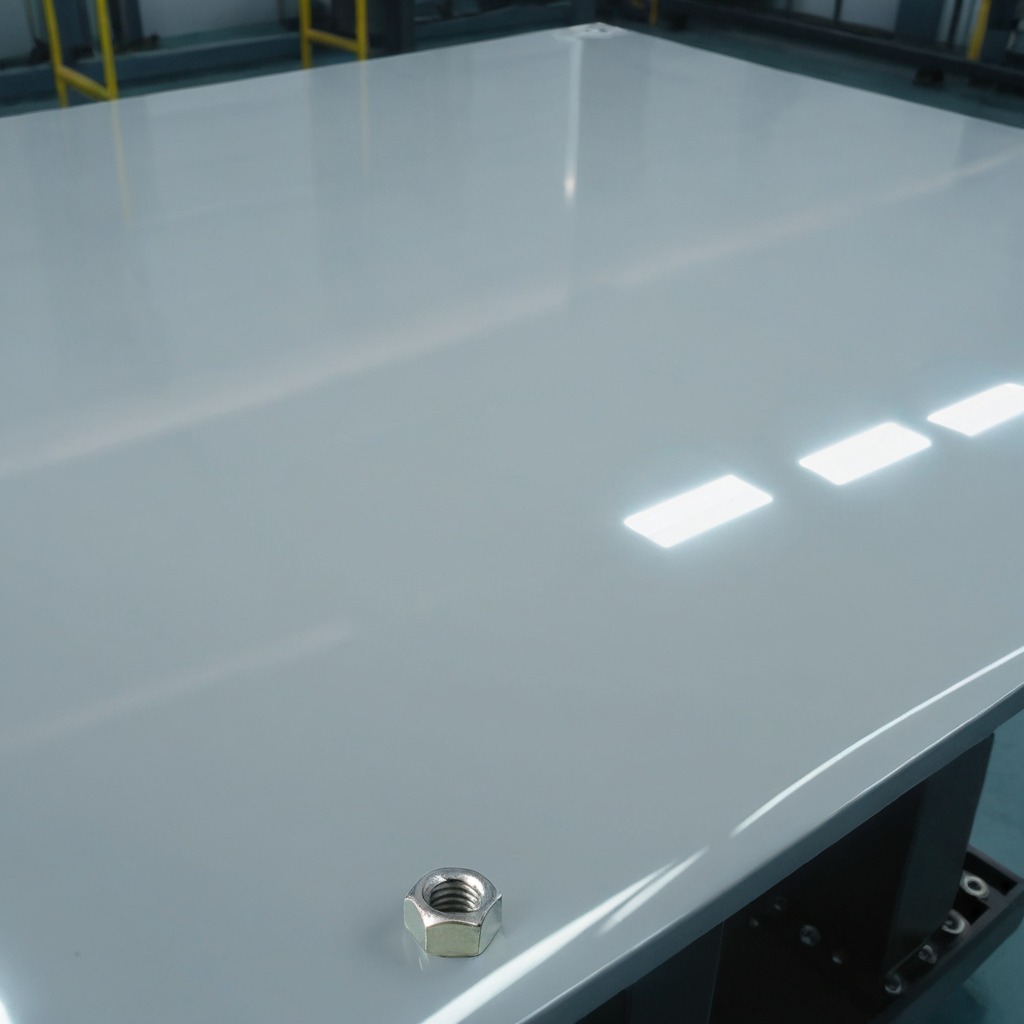
A metal nut lies on a high-gloss table in a ship maintenance bay industrial lighting.